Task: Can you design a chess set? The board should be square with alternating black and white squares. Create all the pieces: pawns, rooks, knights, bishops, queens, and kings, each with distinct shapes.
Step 2901:
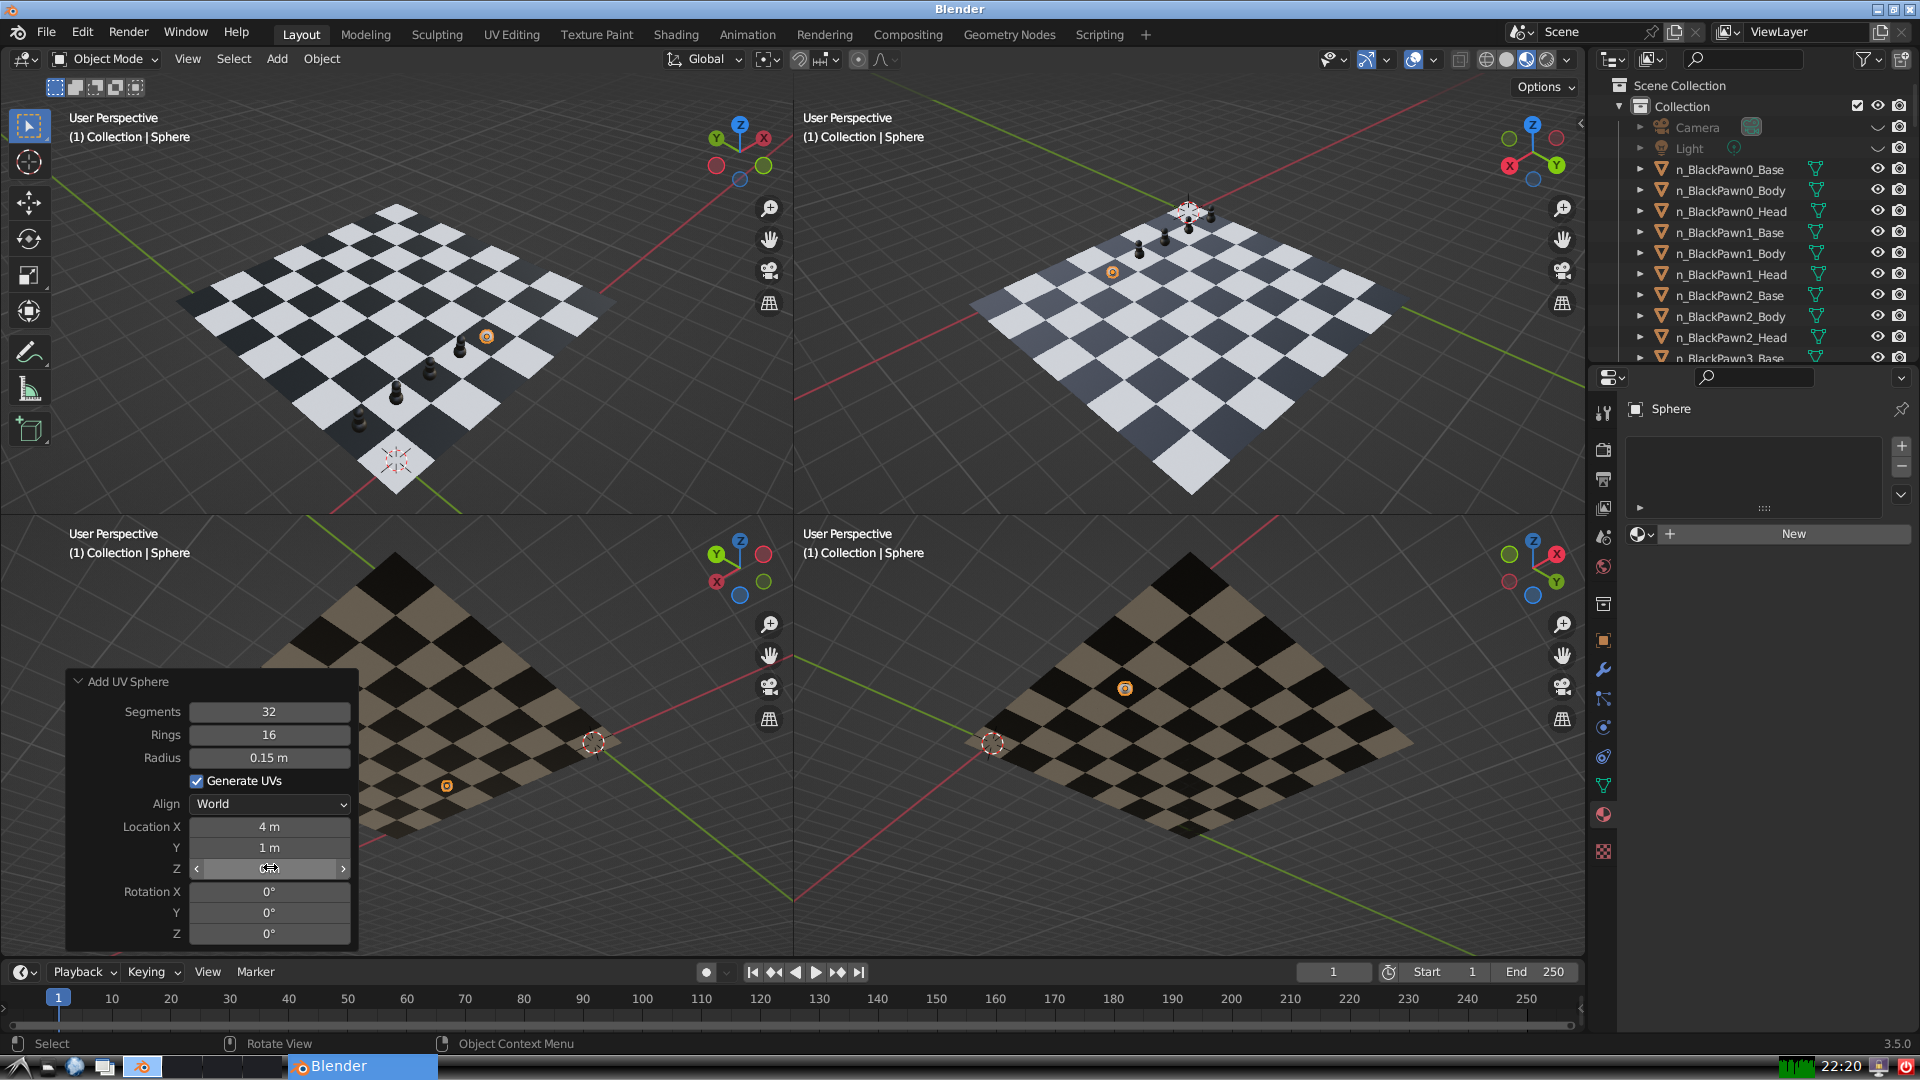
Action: click: no